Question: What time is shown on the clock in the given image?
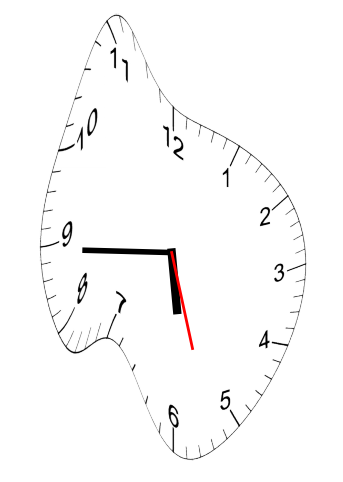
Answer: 05:44:27